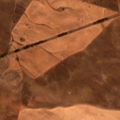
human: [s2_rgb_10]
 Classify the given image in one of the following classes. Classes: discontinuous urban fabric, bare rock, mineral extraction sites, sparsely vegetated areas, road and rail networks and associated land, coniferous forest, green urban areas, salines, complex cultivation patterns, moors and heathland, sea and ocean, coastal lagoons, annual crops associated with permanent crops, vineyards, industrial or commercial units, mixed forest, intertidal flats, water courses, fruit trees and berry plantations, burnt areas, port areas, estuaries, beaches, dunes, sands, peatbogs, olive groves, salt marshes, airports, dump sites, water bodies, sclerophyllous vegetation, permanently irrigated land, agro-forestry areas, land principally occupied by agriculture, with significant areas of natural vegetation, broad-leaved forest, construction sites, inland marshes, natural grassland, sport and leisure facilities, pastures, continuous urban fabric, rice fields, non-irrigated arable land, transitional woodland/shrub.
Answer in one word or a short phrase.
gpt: non-irrigated arable land